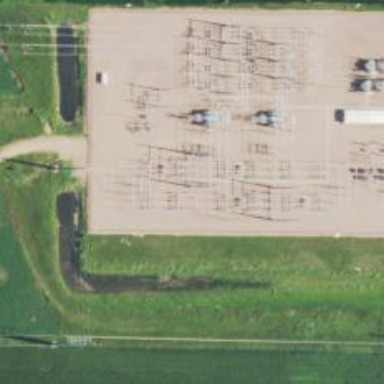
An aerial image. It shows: Switch used for power control.